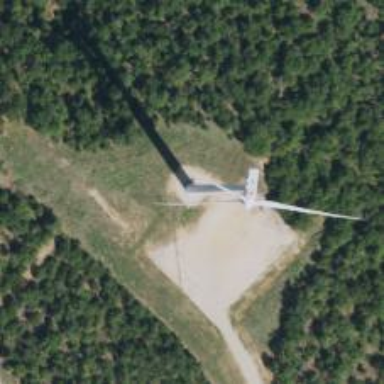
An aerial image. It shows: Wind turbine generator that utilizes wind as its source for generating electricity. It is of the horizontal axis type.